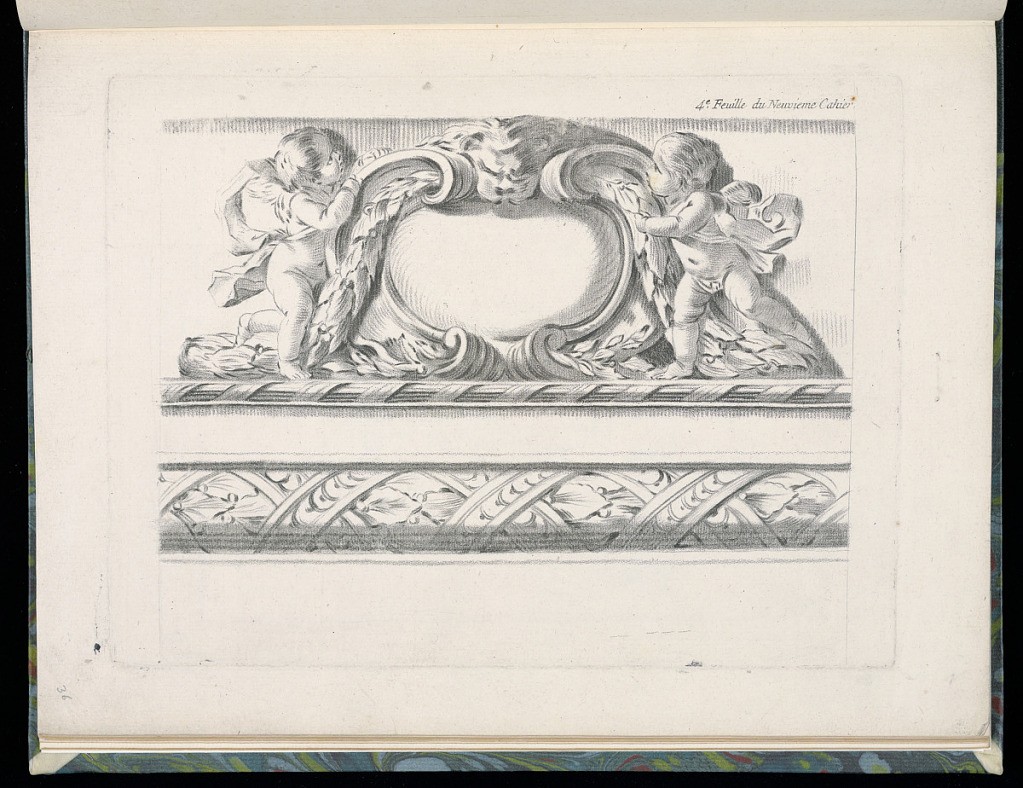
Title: Cartouche and Molding Designs
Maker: Jean-Baptiste Huet, French, 1745 – 1811
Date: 1776–89
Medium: Crayon manner etching on paper
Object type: Print
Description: Two horizontal ornament designs. Above: a cartouche framed by a lion's mask, festoon of leaves, winged putti and a ribbon and stick molding. Below: a strapwork diaper pattern with leaves. The plate is numbered.